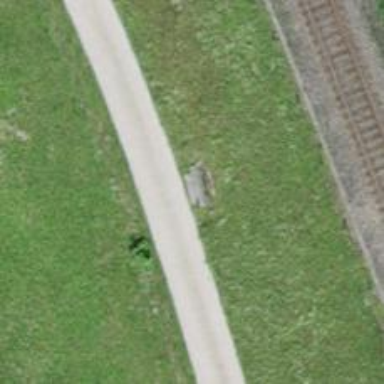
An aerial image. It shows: Bench.